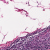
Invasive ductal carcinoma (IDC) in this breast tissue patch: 0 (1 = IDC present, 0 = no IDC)